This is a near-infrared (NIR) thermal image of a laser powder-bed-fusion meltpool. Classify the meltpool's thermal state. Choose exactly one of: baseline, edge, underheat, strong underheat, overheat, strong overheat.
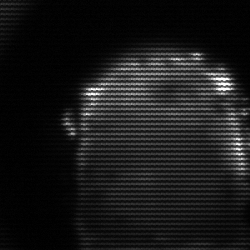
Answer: baseline